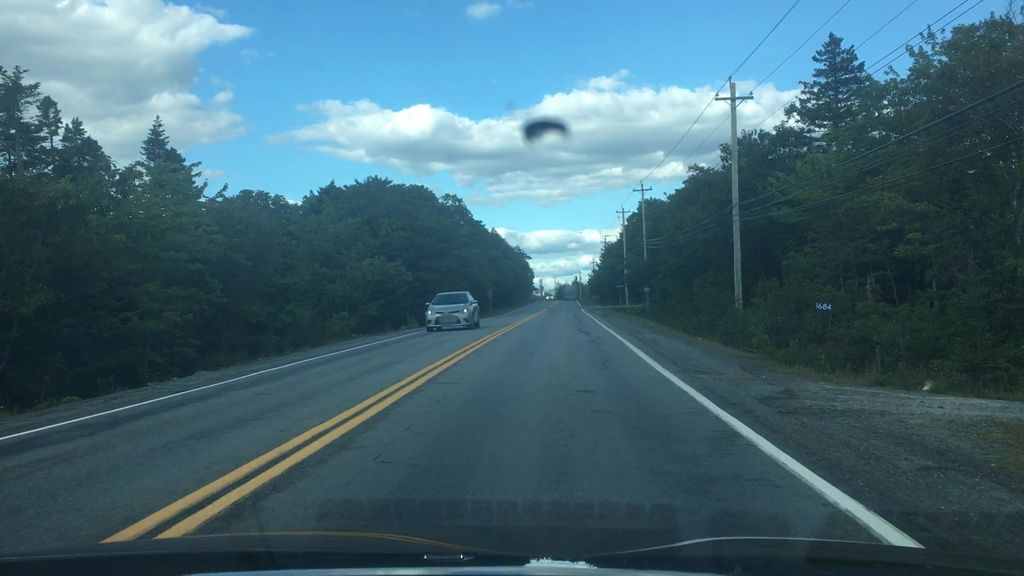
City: halifax